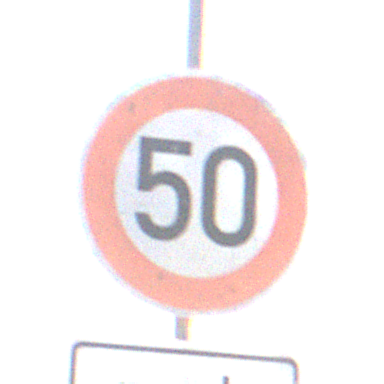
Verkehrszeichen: Geschwindigkeit50
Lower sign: LaengeEinerStrecke4
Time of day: SunriseSunset
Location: Outdoor (RoadRail)
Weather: PartlyCloudy
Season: NotSpecified
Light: Natural